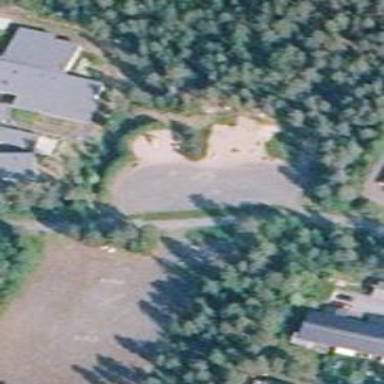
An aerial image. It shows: Playground area for leisure land.